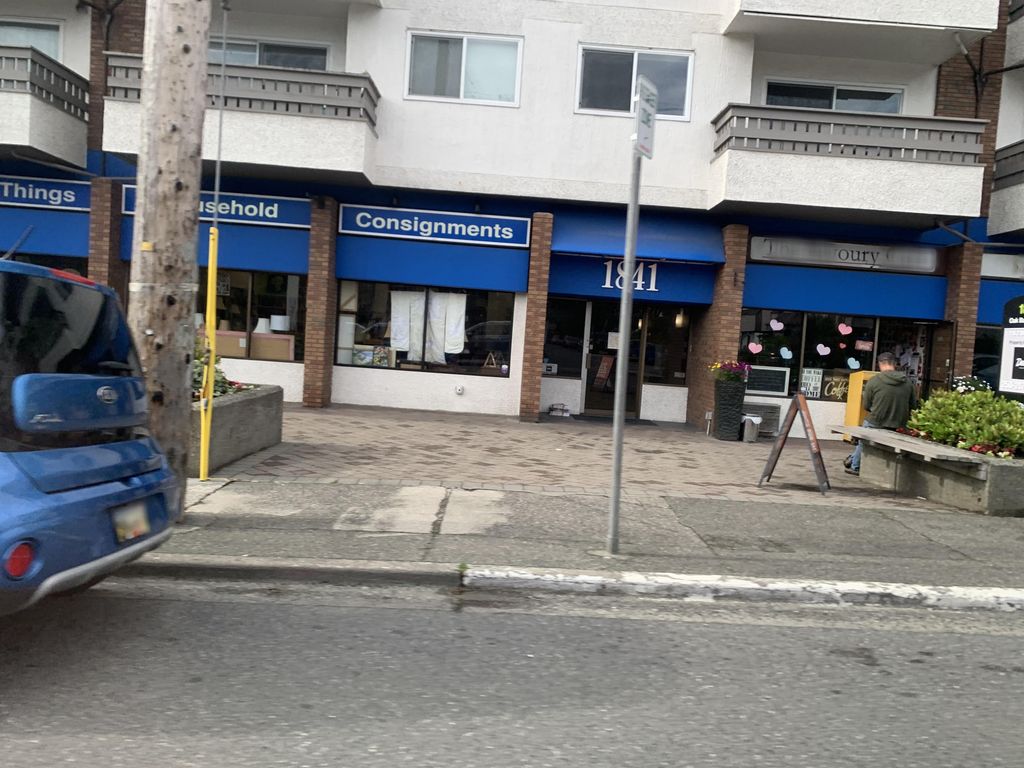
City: victoria